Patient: sex F, age 47
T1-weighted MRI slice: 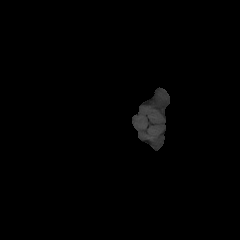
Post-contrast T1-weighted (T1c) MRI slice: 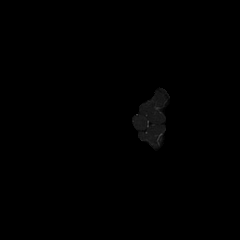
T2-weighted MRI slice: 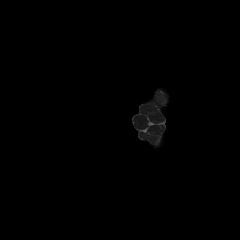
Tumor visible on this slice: no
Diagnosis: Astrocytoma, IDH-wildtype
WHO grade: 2